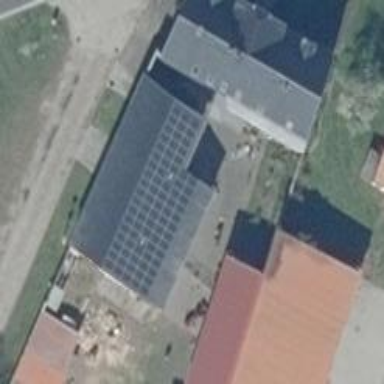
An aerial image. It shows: Small solar photovoltaic panel used as generator to produce electricity.